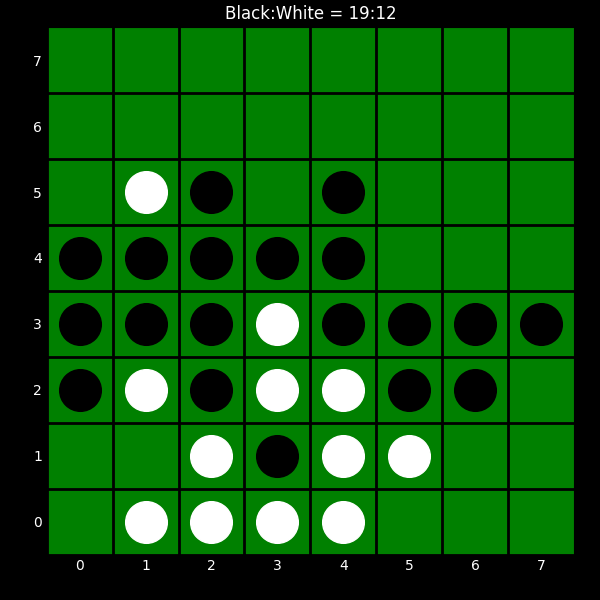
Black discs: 19
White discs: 12